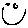
Label: smiley face